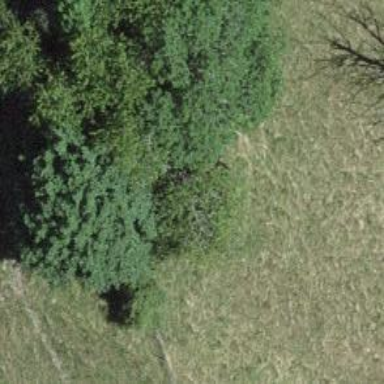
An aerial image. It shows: Deciduous tree with leafless branches.